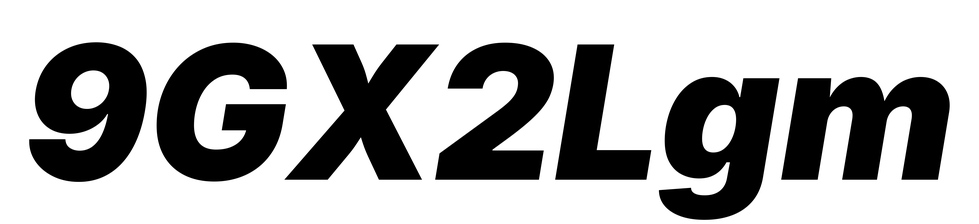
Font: Inter-Italic_Black_Italic